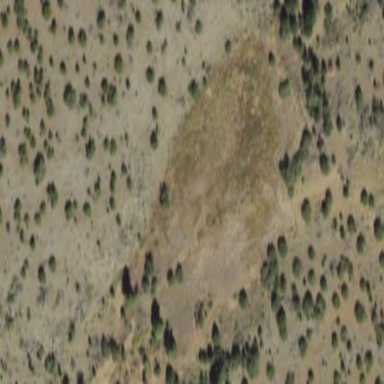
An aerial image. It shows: Area covered in scrub vegetation.